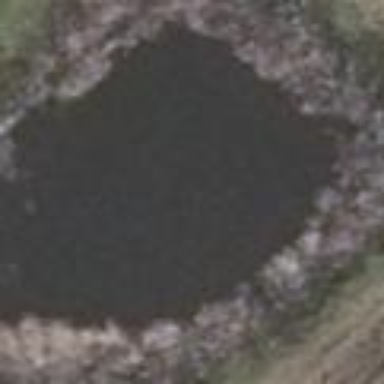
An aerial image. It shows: Pond with natural water.